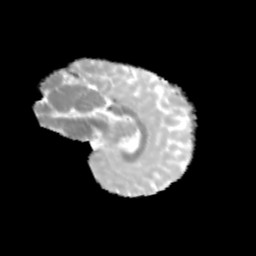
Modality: MD
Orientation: sagittal
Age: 10
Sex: female
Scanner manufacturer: siemens
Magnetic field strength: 3 T
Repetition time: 3.8 s
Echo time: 0.07 s